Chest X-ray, AP view. Patient: 18 years old, sex F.
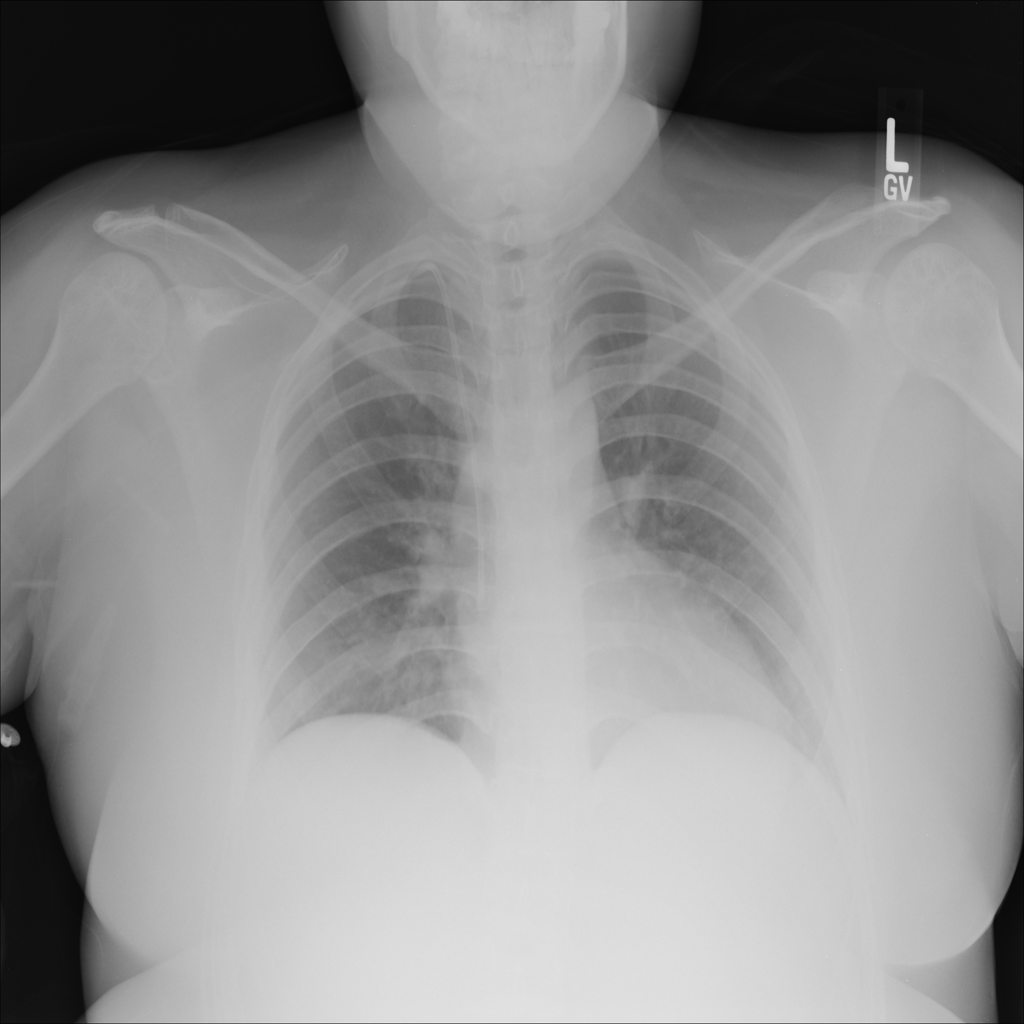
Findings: No Finding